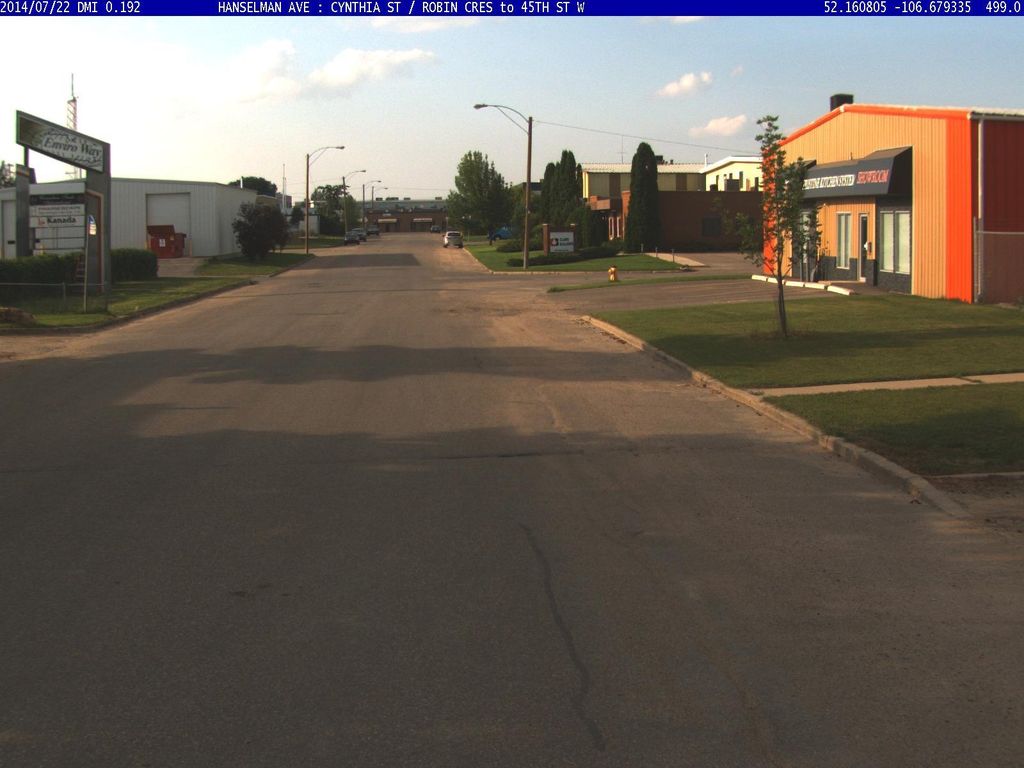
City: saskatoon